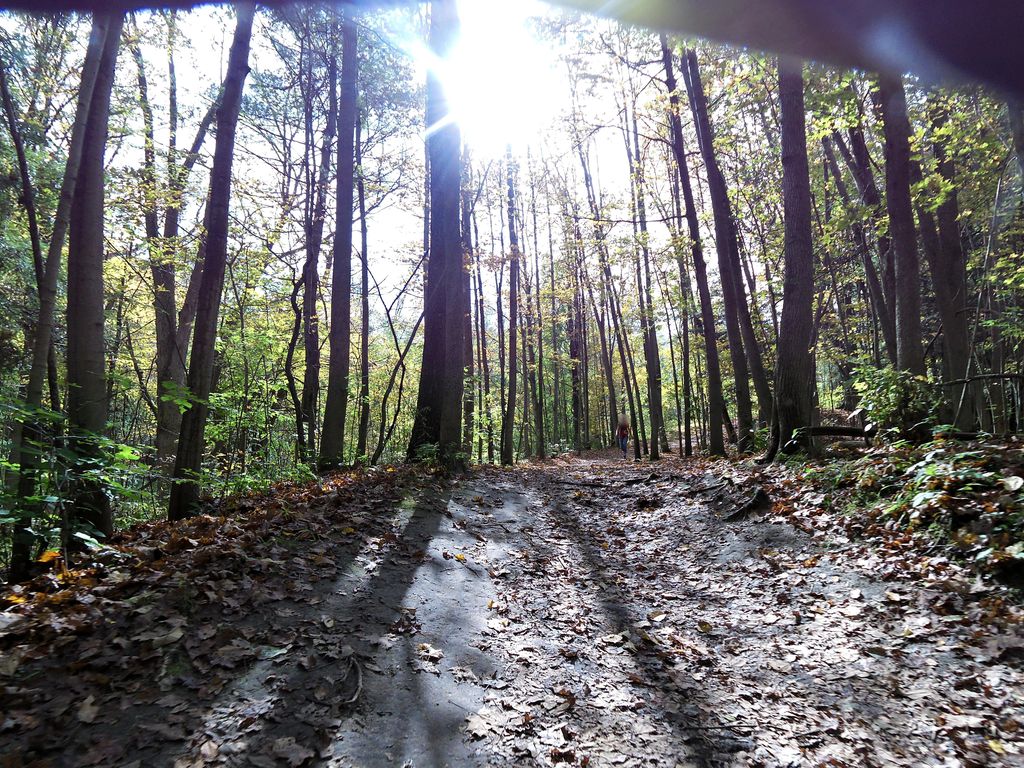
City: hamilton